Interaction volume radius: 10 \u00c5
Interaction volume height: 10 \u00c5
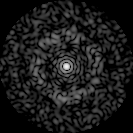
Disorder parameter: 0.7854